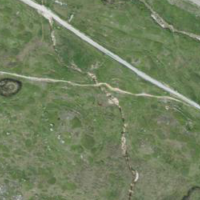
EUNIS habitat code: 26
Species observed at this site:
Kalmia procumbens
Arnica montana
Plantago maritima
Geum montanum